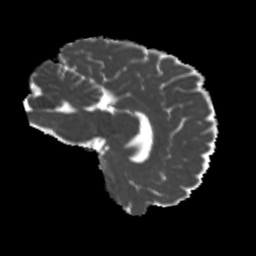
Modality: MD
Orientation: sagittal
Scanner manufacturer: siemens
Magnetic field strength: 3 T
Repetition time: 4 s
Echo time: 0.0594 s